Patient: sex M, age 52
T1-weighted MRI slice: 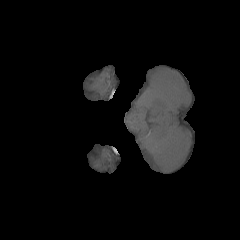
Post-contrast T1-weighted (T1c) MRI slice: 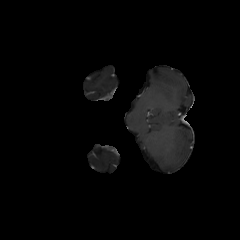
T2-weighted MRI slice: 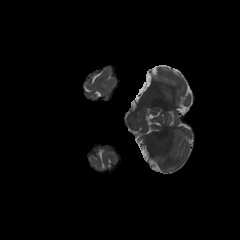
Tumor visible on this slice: no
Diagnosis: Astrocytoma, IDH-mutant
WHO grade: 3